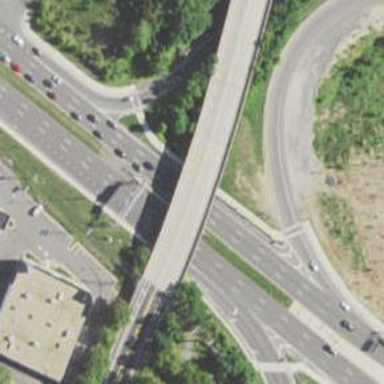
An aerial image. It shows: Trunk highway.